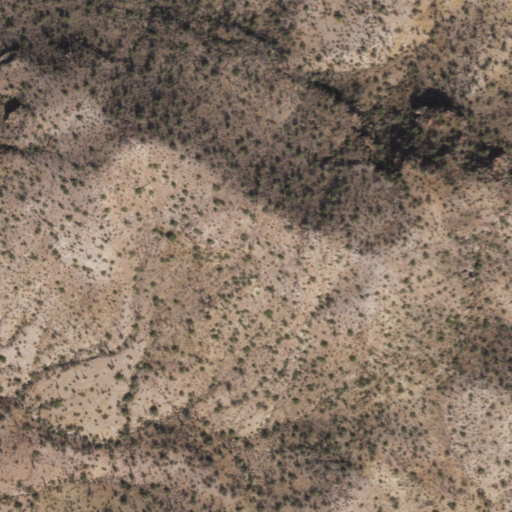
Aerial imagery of mountains in Arizona named Sauceda Mountains containing only shrub